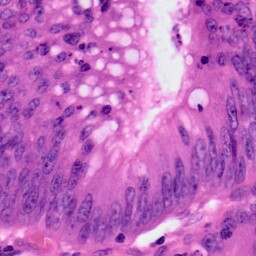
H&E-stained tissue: Colon